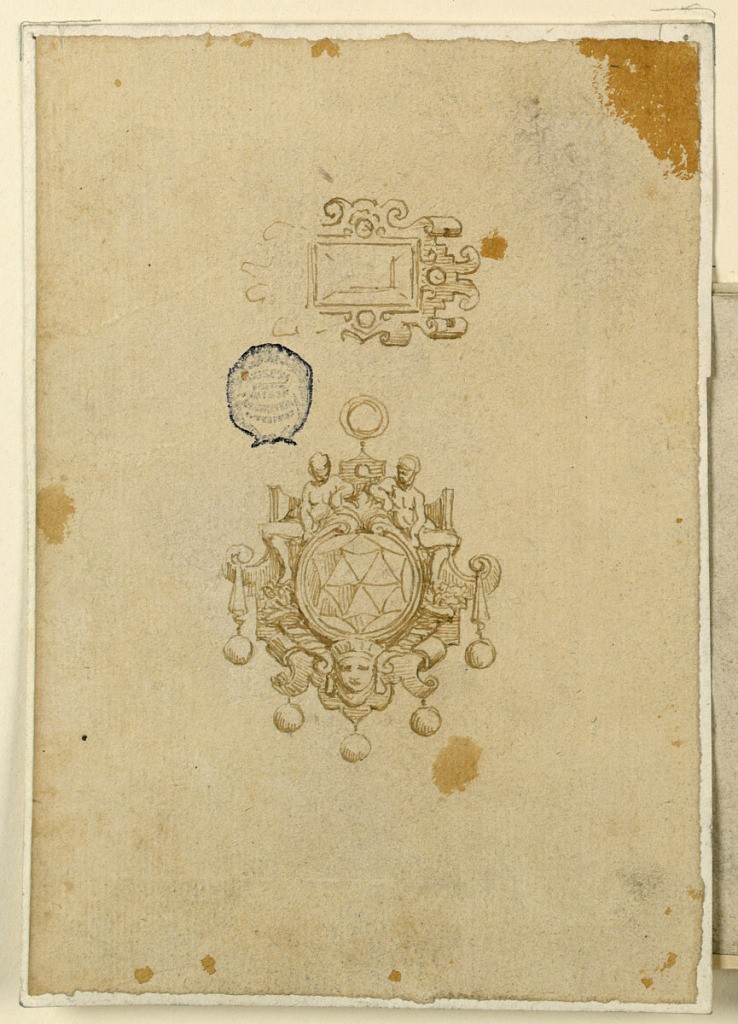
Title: Design for Brooch and Pendant
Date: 16th century
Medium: Pen, brush and sepia on paper
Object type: Drawing
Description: Above an escutcheon of scrollwork, with an oblong diamond. The left side is outlined. Below the pendant: an escutcheon of scrollwork with a round diamond and two sitting figures. Fire round diamonds are pending. Above, a ring.